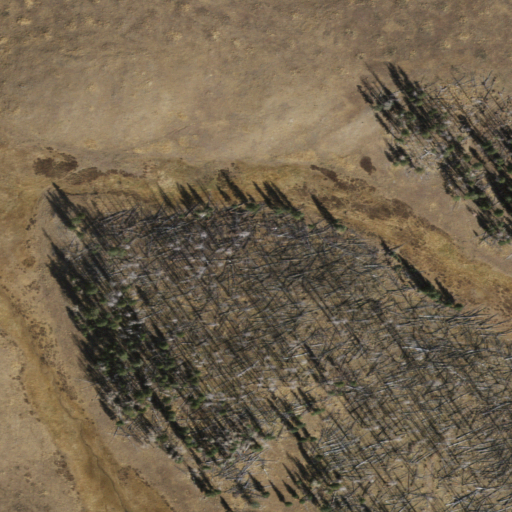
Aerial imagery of plain(s) in Arizona named Terry Flat containing shrub, evergreen forest, and grassland